You are looking at the wavelet scalogram of a bearing's acceleration signal. Based on the visible evidence, which condition applies: normal, inner_race, outer_race, ball?
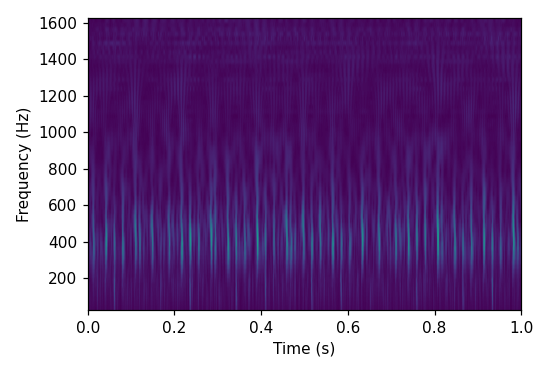
Answer: outer_race